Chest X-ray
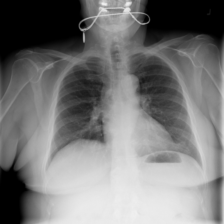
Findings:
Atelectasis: negative
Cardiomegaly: negative
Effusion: negative
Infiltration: negative
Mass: negative
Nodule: negative
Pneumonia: negative
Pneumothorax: negative
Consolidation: negative
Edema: negative
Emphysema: negative
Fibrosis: negative
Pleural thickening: negative
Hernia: negative